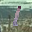
Label: 1